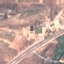
Label: Highway